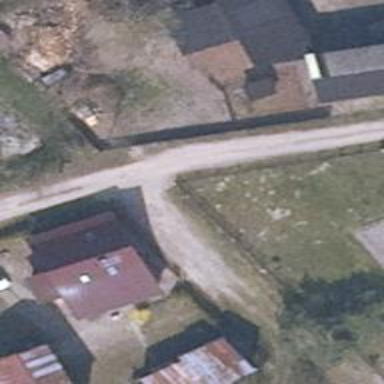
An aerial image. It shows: Residential road.